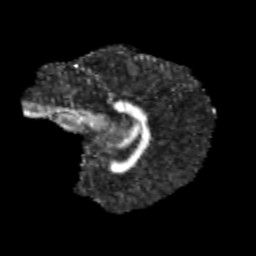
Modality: FA
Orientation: sagittal
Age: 13
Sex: female
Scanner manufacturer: siemens
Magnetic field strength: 3 T
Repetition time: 3.8 s
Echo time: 0.07 s